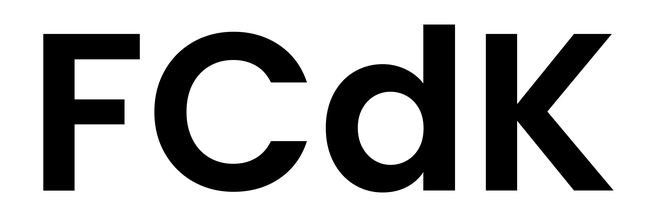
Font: Poppins-SemiBold